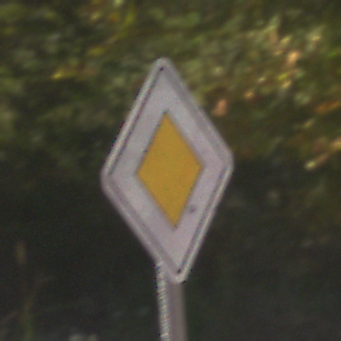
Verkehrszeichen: Vorfahrtsstrasse
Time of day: MorningAfternoon
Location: Outdoor (Nature)
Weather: Clear
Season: Summer
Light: Natural